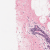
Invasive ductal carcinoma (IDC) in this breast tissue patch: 0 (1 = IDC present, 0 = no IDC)